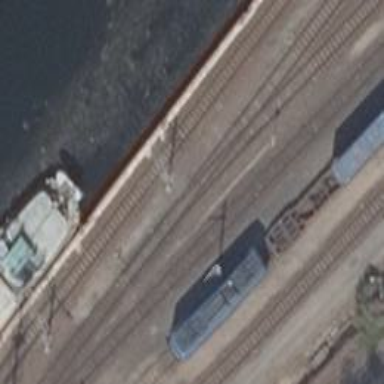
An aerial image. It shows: Railway switch.